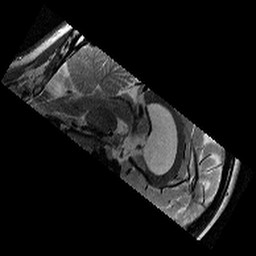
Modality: T2w
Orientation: sagittal
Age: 11
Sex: male
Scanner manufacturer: siemens
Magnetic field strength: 3 T
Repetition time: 9.23 s
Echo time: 0.067 s